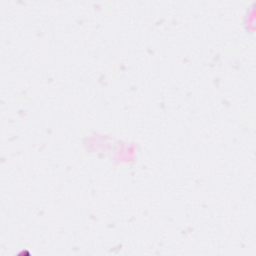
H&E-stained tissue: Breast